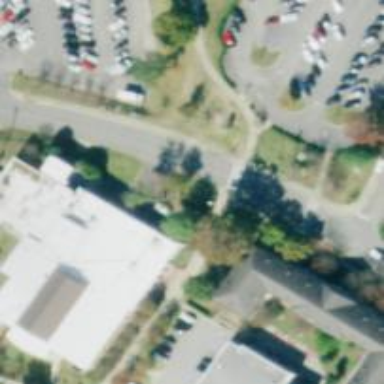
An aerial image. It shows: View of university building.